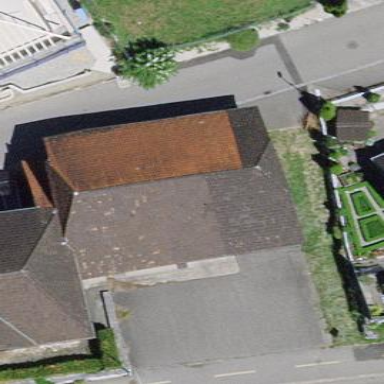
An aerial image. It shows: Shed.